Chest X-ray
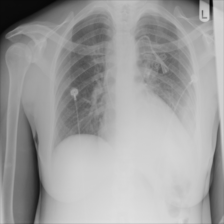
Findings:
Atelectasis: negative
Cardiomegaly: negative
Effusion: positive
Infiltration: negative
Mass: negative
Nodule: negative
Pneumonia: negative
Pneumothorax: negative
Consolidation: negative
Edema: negative
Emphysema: negative
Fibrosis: negative
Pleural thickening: negative
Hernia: negative